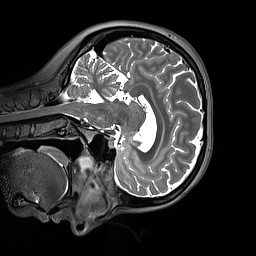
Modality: T2w
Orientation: sagittal
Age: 30
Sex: female
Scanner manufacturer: siemens
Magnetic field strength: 3 T
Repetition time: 3.2 s
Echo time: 0.412 s